Interaction volume radius: 10 \u00c5
Interaction volume height: 15 \u00c5
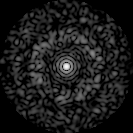
Disorder parameter: 0.8217